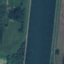
Land use / land cover class: River